Sex: M
Age: 32
Scanner: Avanto
Primary tumour origin: Melanoma
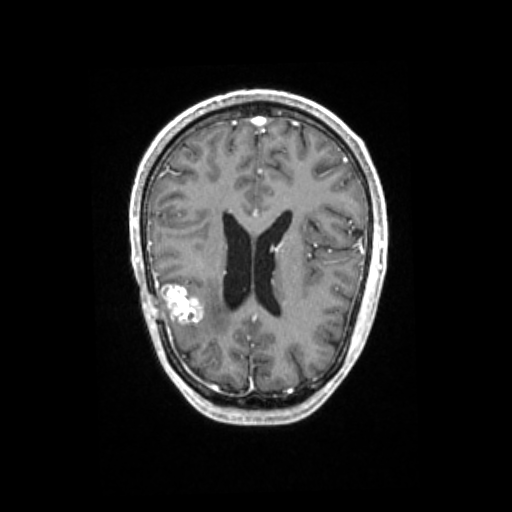
Segmented lesion volume (cc): 11.843
Number of lesion components: 10